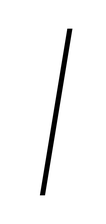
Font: Inter-Italic_Thin_Italic